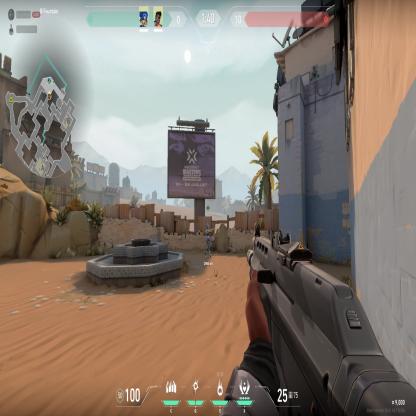
Label: teammate